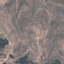
Land use / land cover class: HerbaceousVegetation